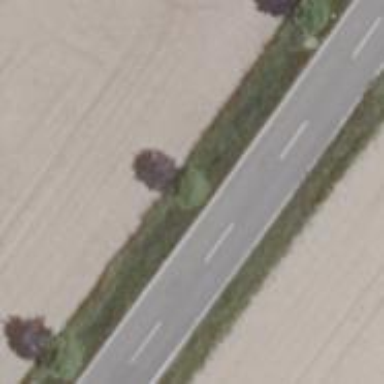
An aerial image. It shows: Row of broadleaved trees.